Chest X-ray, PA view. Patient: 32 years old, sex F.
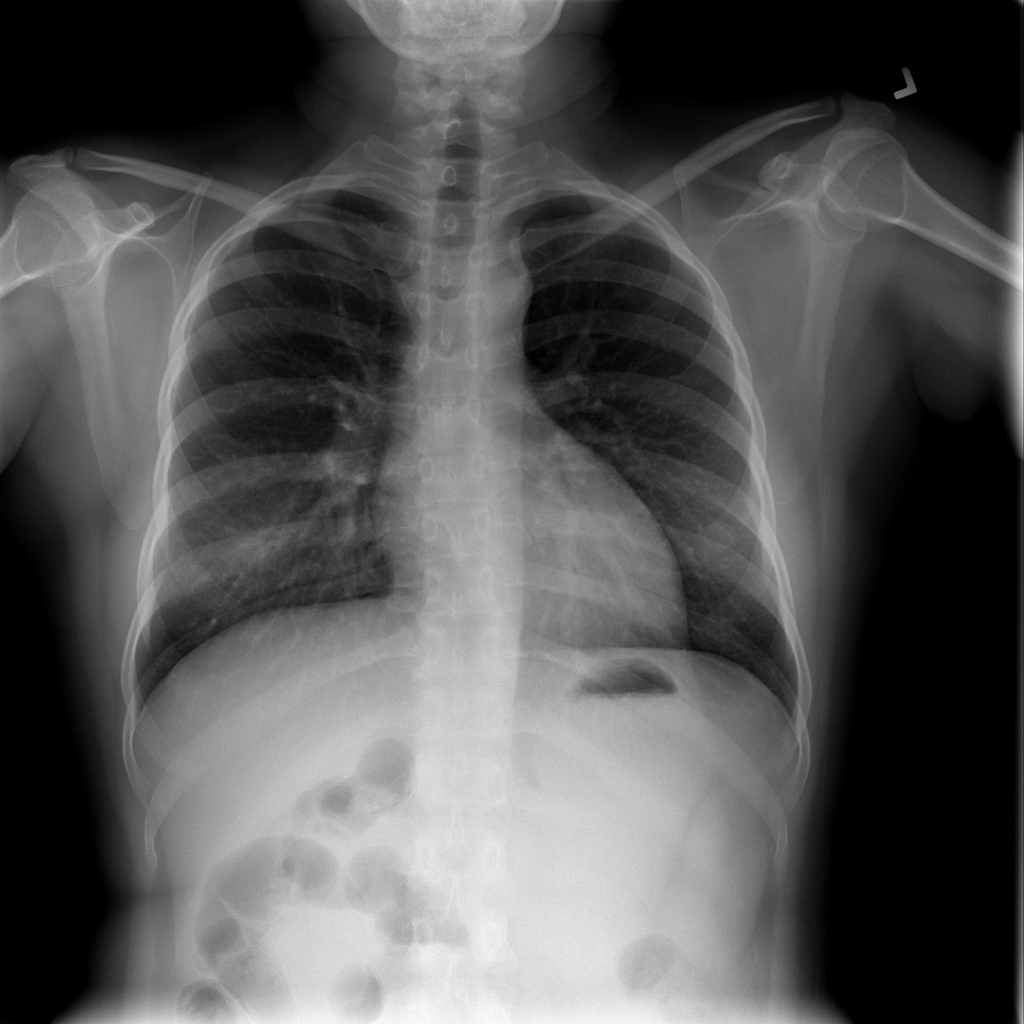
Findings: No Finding